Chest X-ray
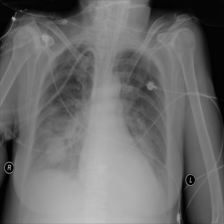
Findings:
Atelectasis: positive
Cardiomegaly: negative
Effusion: positive
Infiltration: negative
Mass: negative
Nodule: negative
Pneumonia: negative
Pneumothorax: negative
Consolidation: negative
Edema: negative
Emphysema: negative
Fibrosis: negative
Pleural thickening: negative
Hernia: negative